Question: I was studying and was a following a CodeIgniter Tutorial about database selecting methods. One of it's method was this one.
It was it's Model file called data_model.php:
'''
<?php
class Data_model extends CI_Model{
function getAll(){
$this->db->select('title','contents');
$this->db->from('data');
$this->db->where('id',1);
$q = $this->db->get();
if ($q->num_rows() > 0){
foreach($q->result() as $row){
$data[] = $row;
}
}
return $data;
}
}
?>
'''
Controller File called site.php
'''
<?php
class Site extends CI_Controller{
function index(){
$this->load->model('data_model');
$data['rows'] = $this->data_model->getAll();
$this->load->view('home',$data);
}
}
?>
'''
and View file called home.php:
'''
<html>
<head>
<title>
</title>
<meta http-equiv="Content-Type" content="text/html"; charset=UTF-8>
</head>
<body>
<div id="container">
<p>My view has been loaded.</p>
<?php foreach($rows as $r) : ?>
<h1><?php echo $r->title; ?></h1>
<div><?php echo $r->contents; ?></div>
<?php endforeach; ?>
</div>
</body>
</html>
'''
When I try to run localhost/ci/ in my browser, an error occurs saying:
'''
A PHP Error was encountered
Severity: Notice
Message: Undefined property: stdClass::$contents
Filename: views/home.php
Line Number: 13
'''
It seems like my $contents variable has no value, but I am pretty sure that my database has contents for each corresponding entry. Just like what the image below shows:

Where did I go wrong? The tutorial I was following didn't experience error? Why I am getting this error?
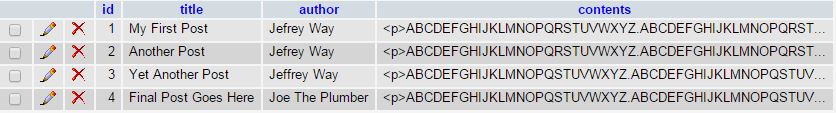
Answer: DB active record library 'select()' method takes input query fields in first param only that can array or string, see below
'''
$this->db->select(array('title','contents'));
//OR
$this->db->select('title,contents');
'''